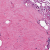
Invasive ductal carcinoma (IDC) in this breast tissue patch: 0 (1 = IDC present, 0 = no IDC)